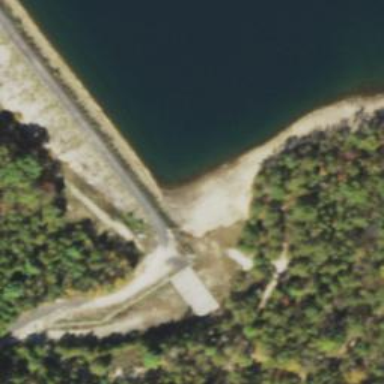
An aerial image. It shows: Dam across waterway.